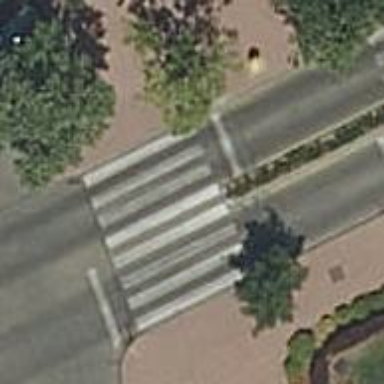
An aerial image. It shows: Uncontrolled road crossing.